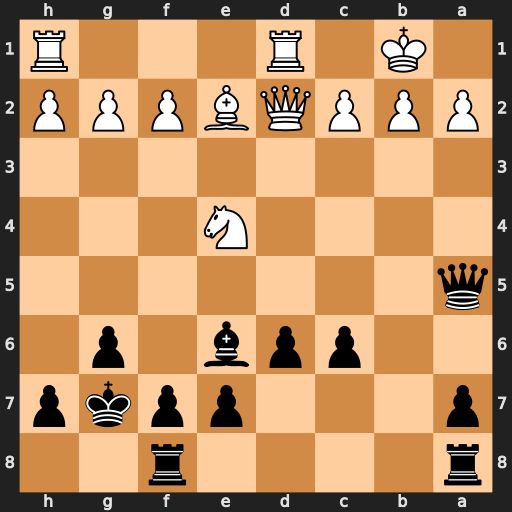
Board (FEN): r4r2/p3ppkp/2ppb1p1/q7/4N3/8/PPPQBPPP/1K1R3R
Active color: b
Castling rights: -
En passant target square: -
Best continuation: Qxa2+ Kc1 Qa1#